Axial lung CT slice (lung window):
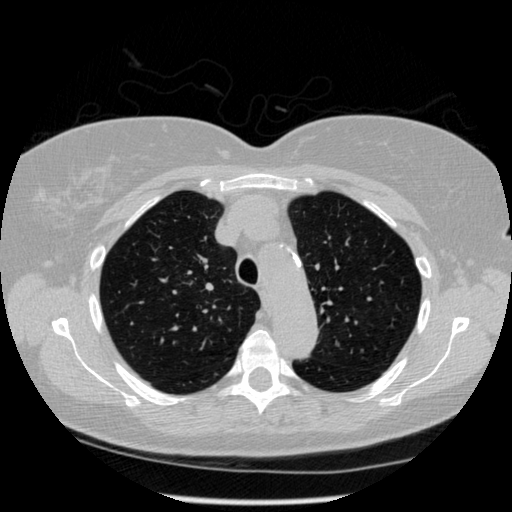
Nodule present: no